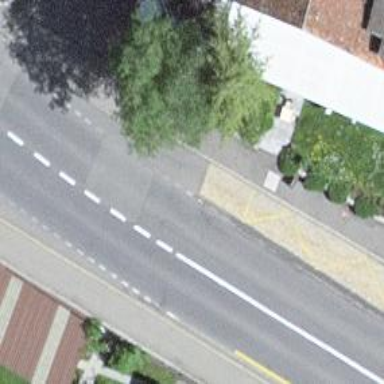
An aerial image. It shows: Platform for public transport is situated by the road.